Question: I am trying to look at an execution plan for a sproc that has a massive amount of statements, looping, etc... As you can imagine, the execution plan is really long. In fact, SSMS gets confused before the interesting part that I am trying to look at.

Is there anyway to see the entire execution plan?
Btw, using SSMS 2008 to hit SQL Server 2005.
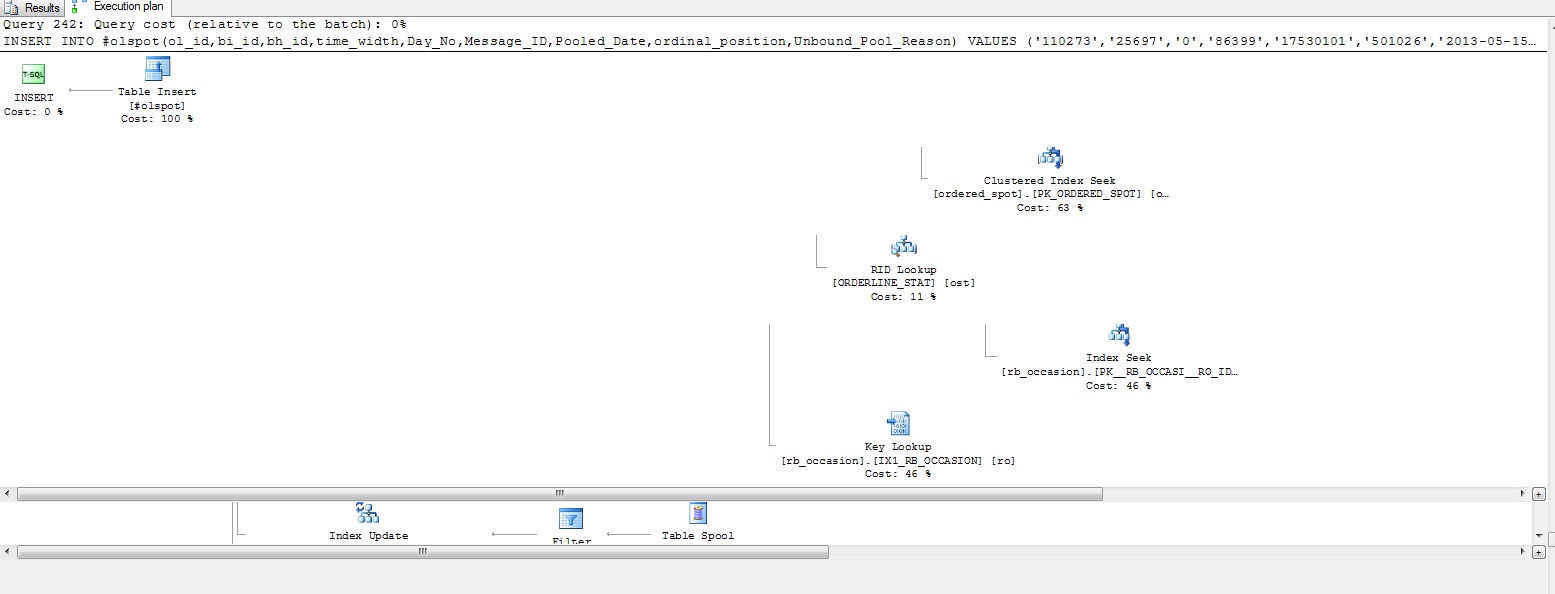
Answer: Try the free <URL>. We've made many enhancements to the graphical view and, while you can't always perfect the layout for an obnoxiously large plan, there are several other tabs where you can glean valuable information without having to find it on the graphical display and without having to parse XML.
(Disclaimer: I work for SQL Sentry.)